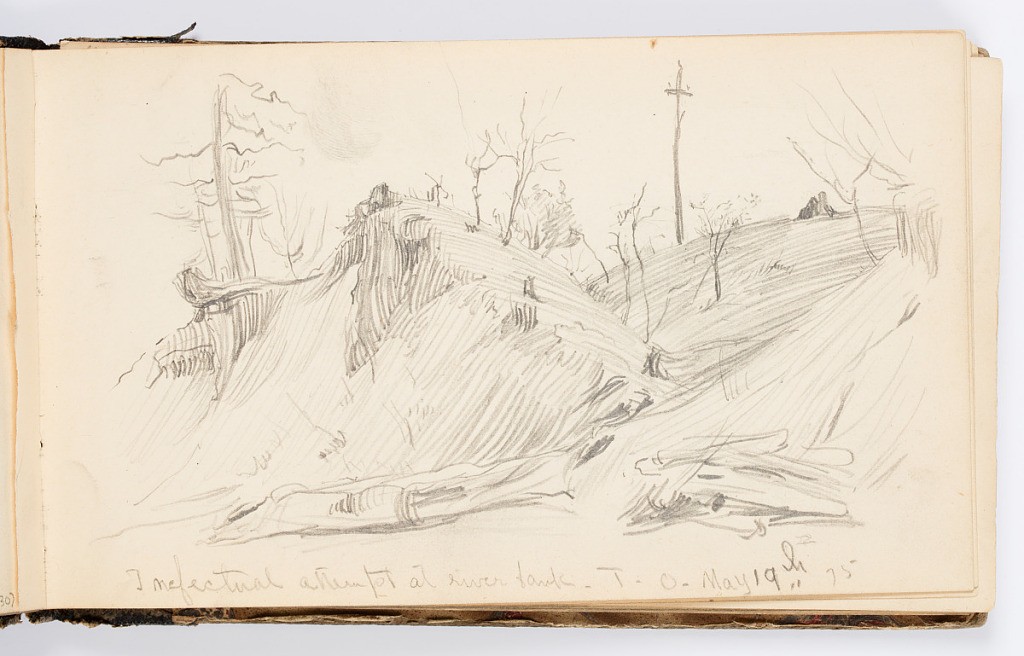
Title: Sketchbook Page
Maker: Kenyon Cox, American, 1856–1919
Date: May 19, 1875
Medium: Graphite on paper
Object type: Sketchbook folio
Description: Hilly landscape with bare trees and a cross-shaped post.